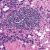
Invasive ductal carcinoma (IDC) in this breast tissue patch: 1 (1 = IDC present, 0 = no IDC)